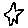
Label: star